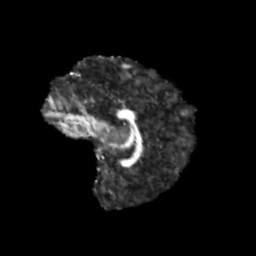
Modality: FA
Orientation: sagittal
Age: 10
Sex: female
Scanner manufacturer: siemens
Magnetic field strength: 3 T
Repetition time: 3.8 s
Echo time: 0.07 s